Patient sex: F
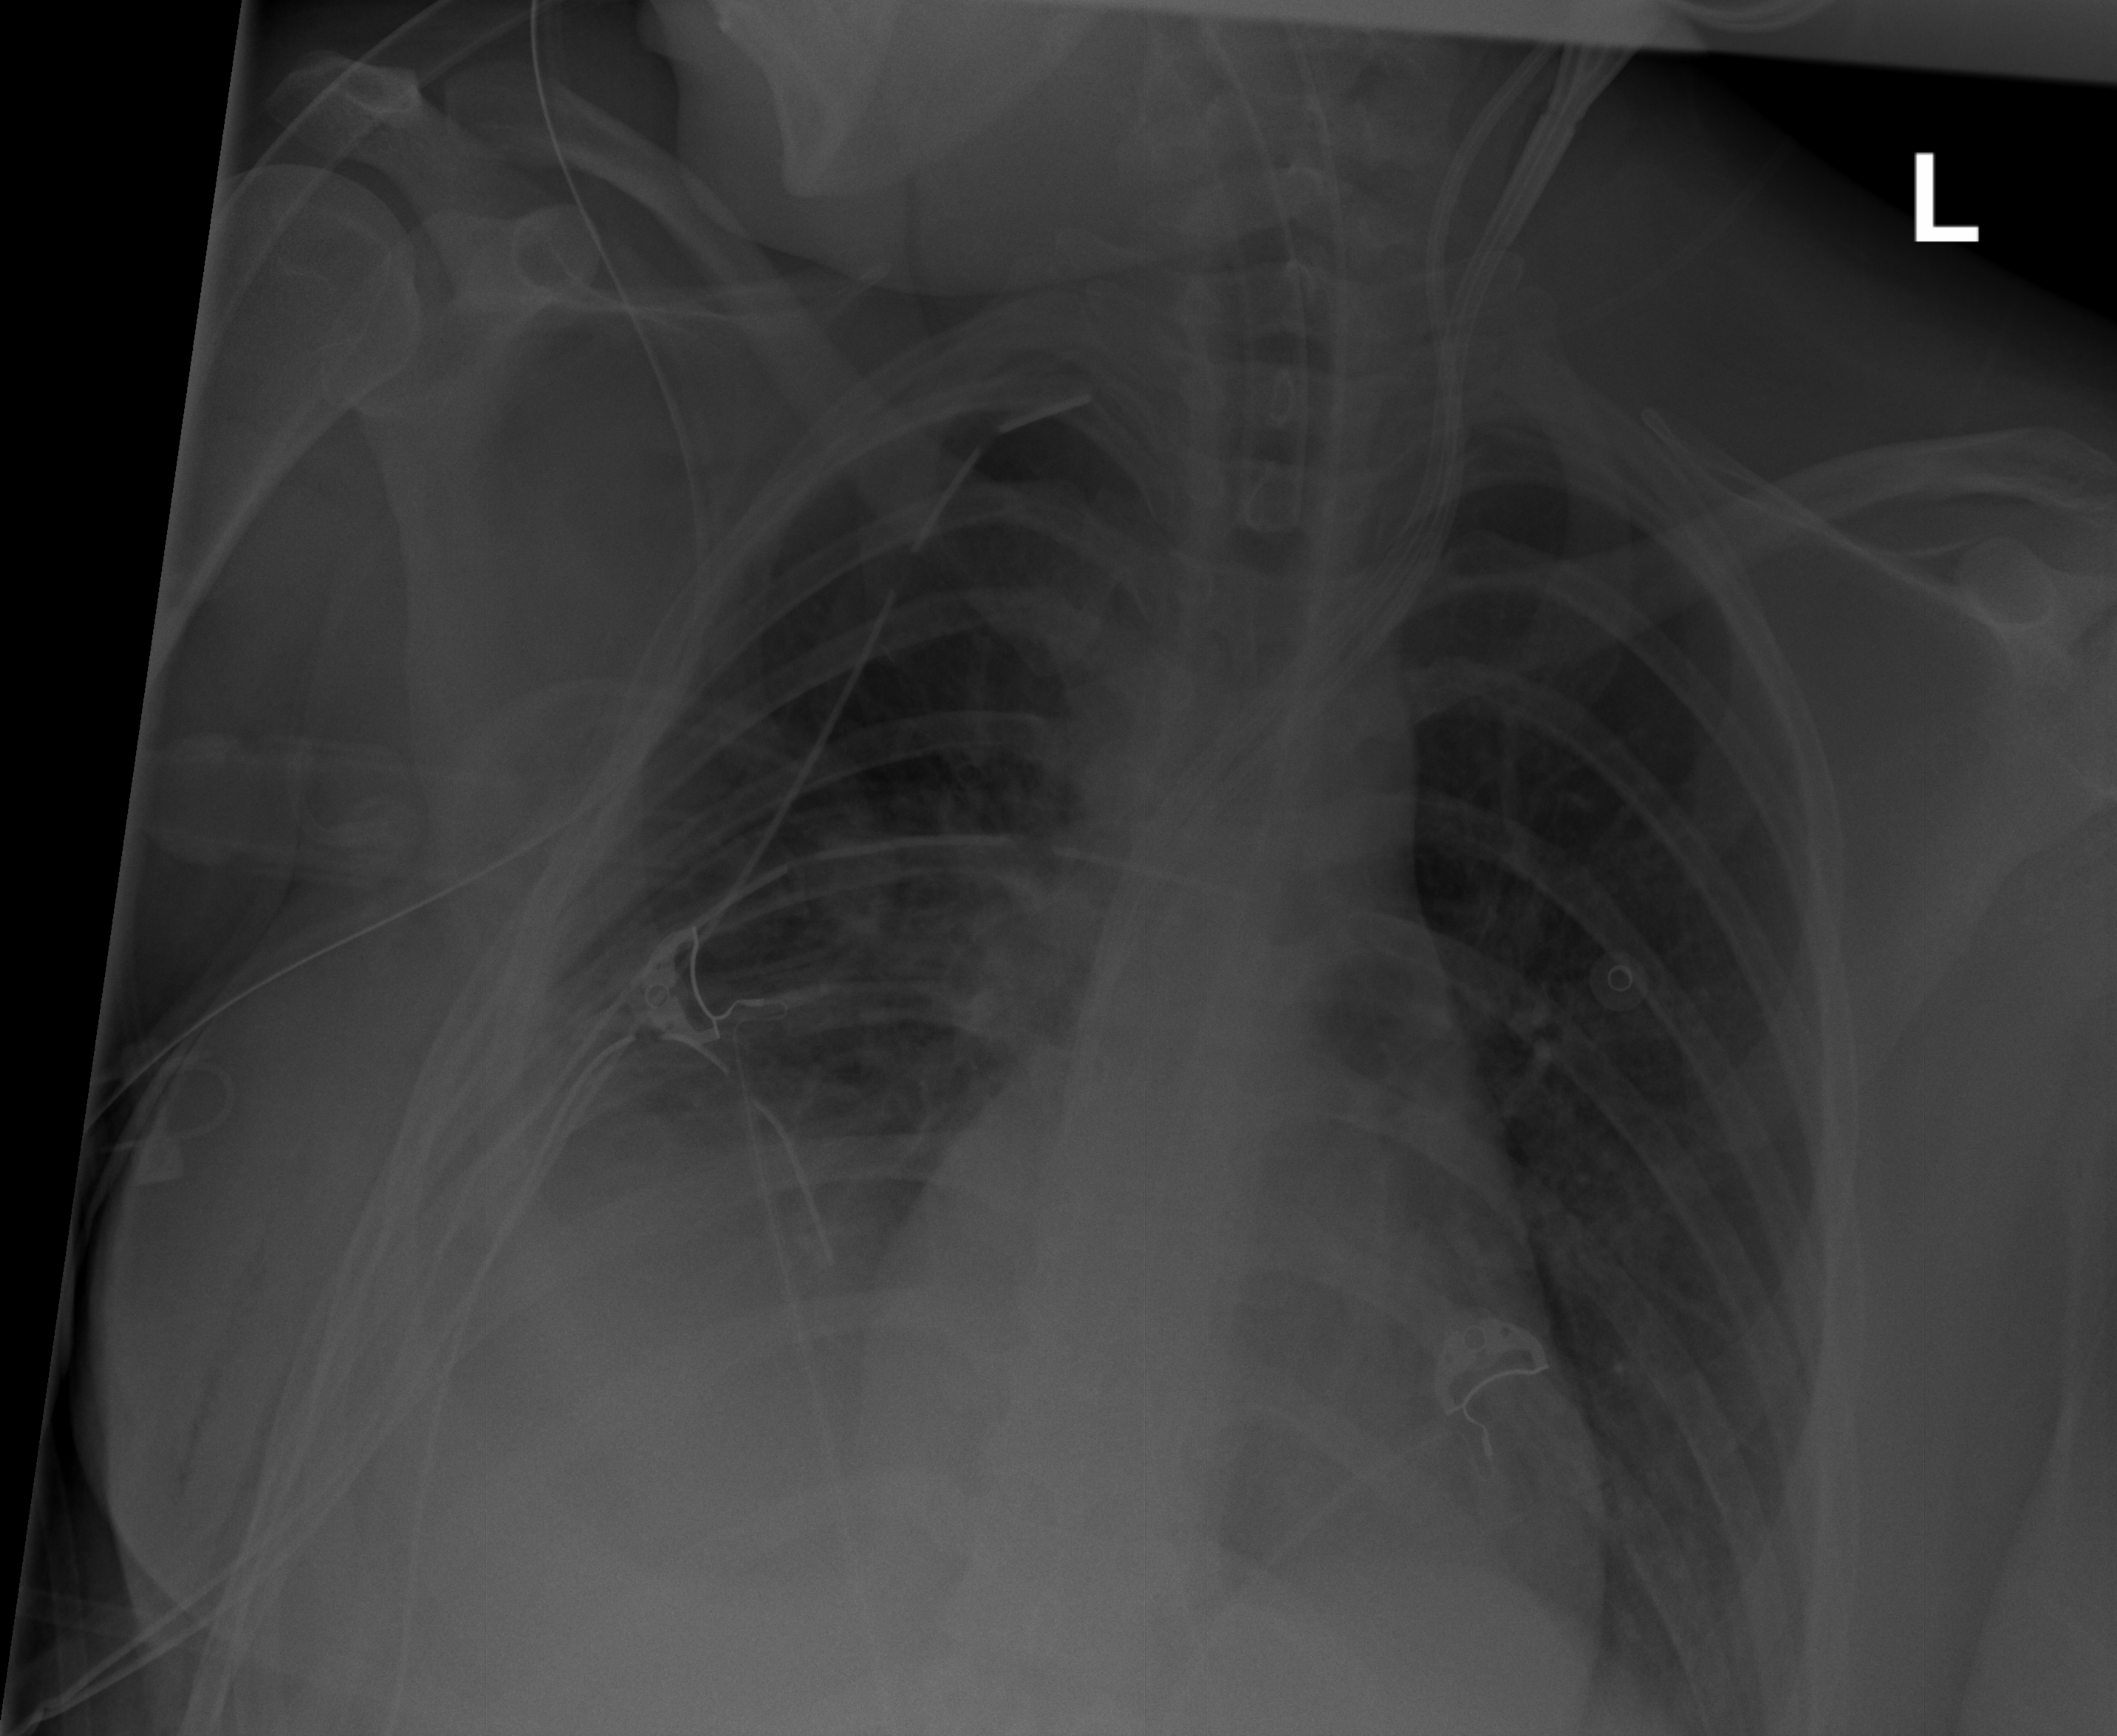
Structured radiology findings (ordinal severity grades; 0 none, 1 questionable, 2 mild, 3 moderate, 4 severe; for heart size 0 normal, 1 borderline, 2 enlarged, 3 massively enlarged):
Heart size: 0
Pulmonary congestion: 0
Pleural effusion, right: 2
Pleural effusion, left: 2
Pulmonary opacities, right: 2
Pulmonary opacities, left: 0
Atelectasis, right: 2
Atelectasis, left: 2